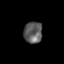
Tissue: skin
Cell type: Epithelial cells
Senescence score: 0.2613
Nuclear area (px): 392
Mean DAPI intensity: 92.587